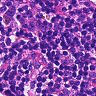
Metastatic tissue present: no